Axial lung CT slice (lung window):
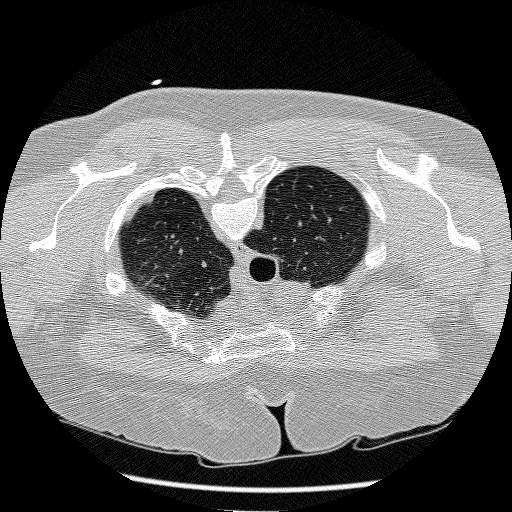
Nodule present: no